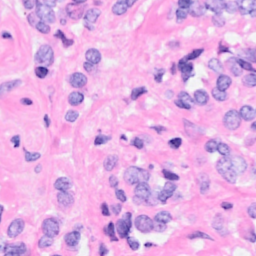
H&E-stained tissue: Breast